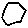
Label: hexagon